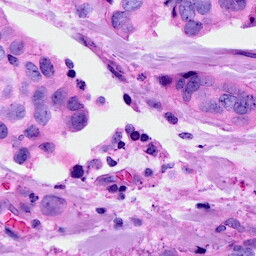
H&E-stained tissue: Breast